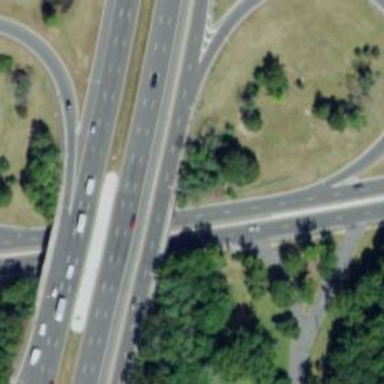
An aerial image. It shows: Junction.